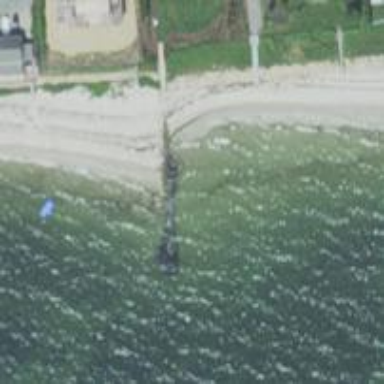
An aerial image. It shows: Breakwater structure.